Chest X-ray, AP view. Patient: 43 years old, sex M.
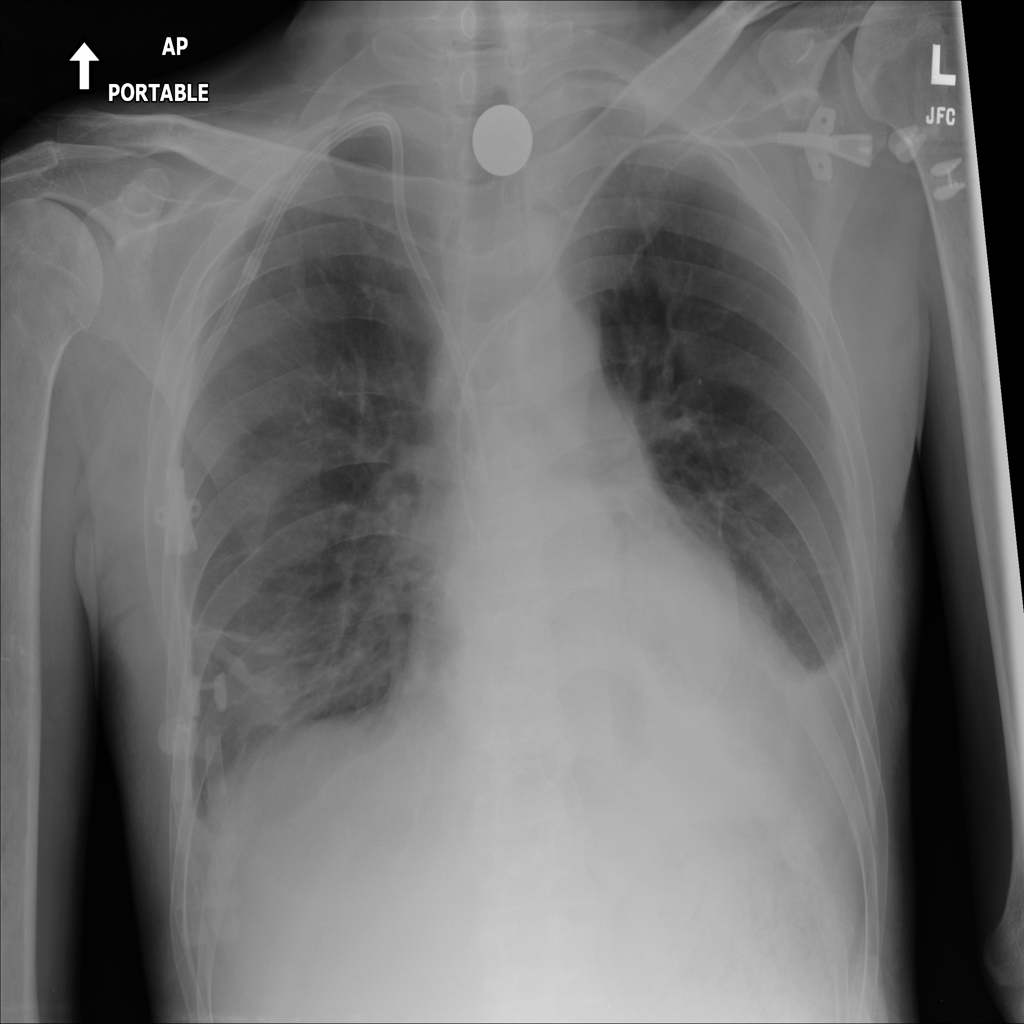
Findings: Atelectasis, Effusion, Infiltration